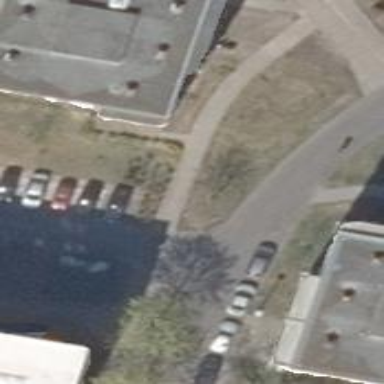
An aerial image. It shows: Residential road with asphalt surface.